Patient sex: F
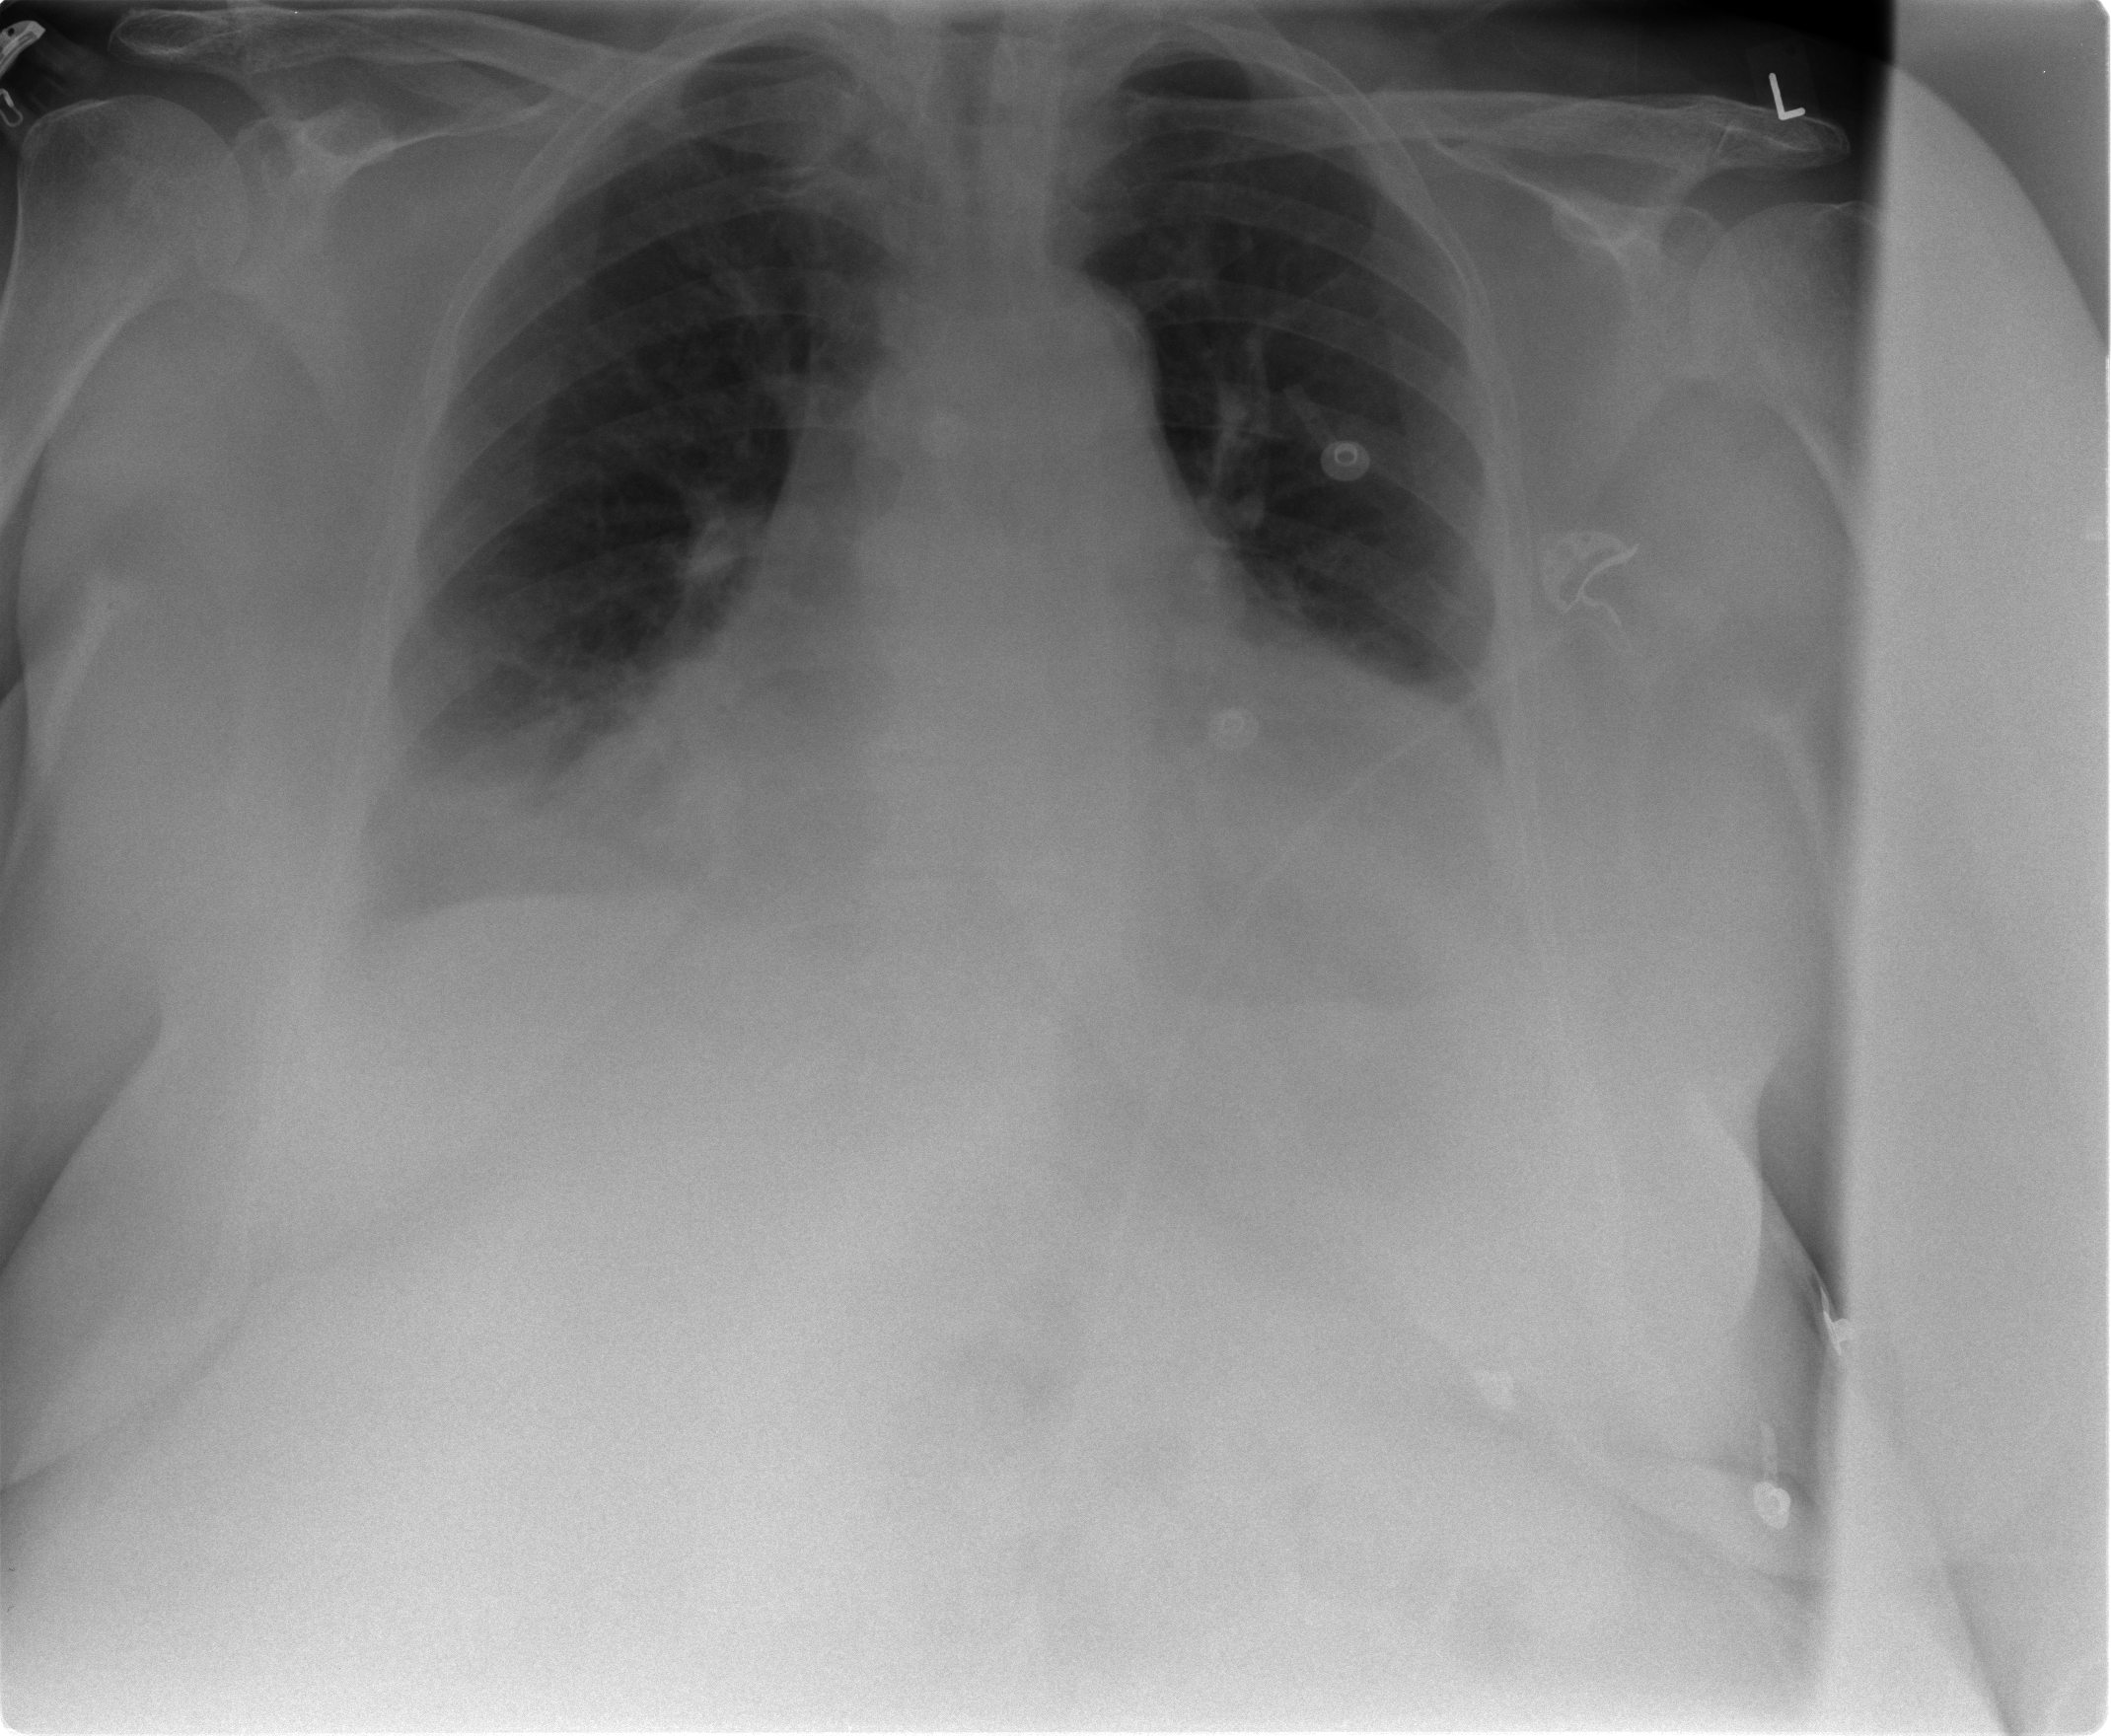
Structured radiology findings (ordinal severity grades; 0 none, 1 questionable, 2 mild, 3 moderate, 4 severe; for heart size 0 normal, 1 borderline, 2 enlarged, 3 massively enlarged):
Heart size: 3
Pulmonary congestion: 1
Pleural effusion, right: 2
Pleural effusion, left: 2
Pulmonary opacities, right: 0
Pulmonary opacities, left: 0
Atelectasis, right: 3
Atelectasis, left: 2